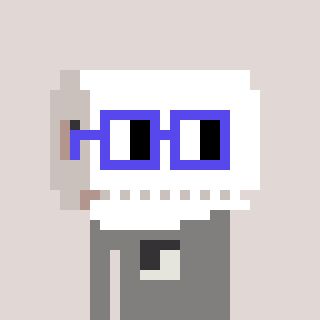
a pixel art character with square blue glasses, a toiletpaper-full-shaped head and a bluegrey-colored body on a warm background